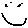
Label: smiley face